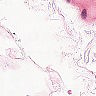
Metastatic tissue present: no